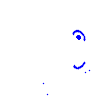
Particle: kaon